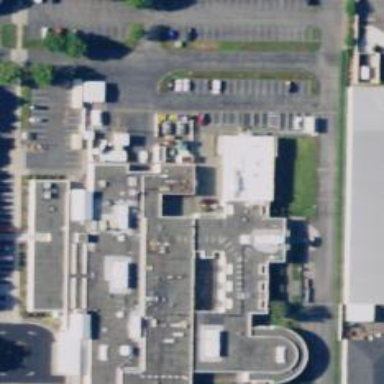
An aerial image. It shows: Hospital building.